Question: My situation is that I have a "service application" that is a console application which gets launched by Agent tasks at various times.
Now my requirements have changed a bit and what I thought would only be run by a task scheduler needs to be invoked by a client application running on the intranet.
One problem is that the service uses .NET 4.0 (as opposed to Client Profile) and I don't want to impose that into an installer and even if I did I don't want the chance of different versions executing. For this reason, pushing the code into a library seems wrong.
Another problem is that currently I control the scheduling of Agent tasks so I never tried to design the functionality such that more than one instance of the service would be executing a command at the same time. There's no logic that specifically depends on this being the case but I don't feel good about assuming it will all work - it just wasn't designed to work that way.
Basically, I know what needs to be done here. What I'm asking is what is the modern and efficient way to accomplish it. Should I look at WCF? Is there a really simple way that I'm overlooking?
Here's a picture of what I'm thinking to hopefully make it clearer.

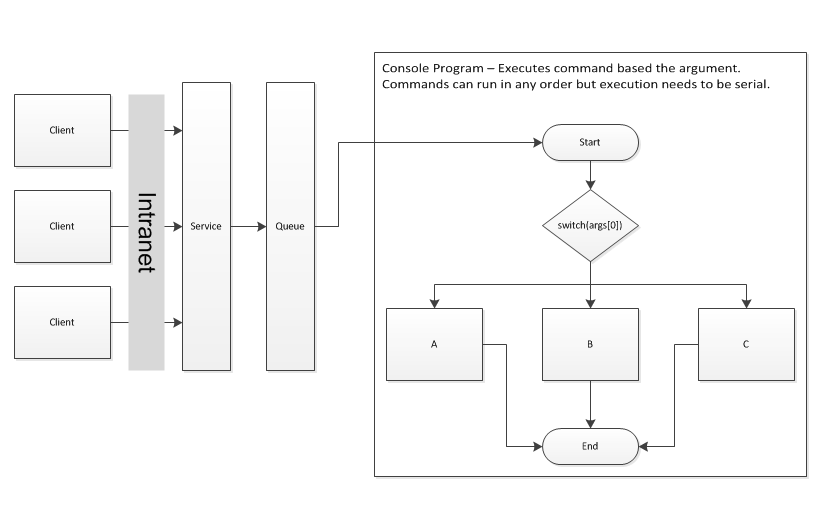
Answer: WCF should be a right choice and it is simple and powerful.
Client profile supports it - <URL>
Number of instances and services are controlled in WCF using behaviors.
Configuration below should guarantee that only one method is run at the same time. You may play with parameters (remove 'maxConcurrentCalls="1"' ) if it is fine to run several methods at the same time but only one instance should be executed.
'''
<behaviors>
<serviceBehaviors>
<behavior>
<serviceThrottling
maxConcurrentCalls="1"
maxConcurrentSessions="1"
maxConcurrentInstances="1"
/>
</behavior>
</serviceBehaviors>
</behaviors>
'''